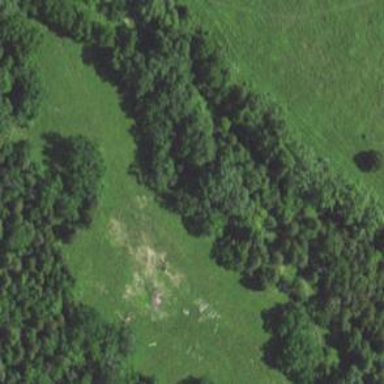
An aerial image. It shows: Beautiful meadow.